Question: Based on the user's payment status situation, I would like to restrict access to some pages for that user. It should be done in the Controller method (GET request).
I am aware that URL can be intercepted by Spring security but it sounds to me. If I want to intercept URLs by Controller and then block certain pages for the user!, how can I achieve this ?
I am using Spring and Security 3.2.x version. I am attaching minimal flow for this case:
Thanks.

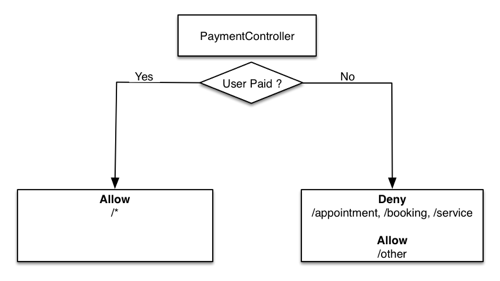
Answer: # Here is an example (Code not tested !)
### The methods you want to protect :
It can be controller methods :
'''
@PreAuthorize("@userSecurityService.hasPaid()")
@RequestMapping(value = "/appointment", method = RequestMethod.GET)
public String appointment() {
//Some code
}
'''
Or Service layer methods :
'''
@PreAuthorize("@userSecurityService.hasPaid()")
@Transactional
public String appointment() {
//Some code
}
'''
Or whatever :
'''
@PreAuthorize("@userSecurityService.hasPaid()")
public String appointment() {
//Some code
}
'''
### The @Component used for the validation :
'''
@Component("userSecurityService")
public class UserSecurityService {
// You might want inject DAOs or other components for your validations.
@Inject
private UserDao userDao
public boolean hasPaid() {
// You might want access to user info from spring context.
Authentication auth = SecurityContextHolder.getContext().getAuthentication();
// Here you might want to use injected DAOs
// in order to validate the fact that the user had paid (or whatever).
// FIXME
return true;
}
}
'''
# Update (Thanks to @Pujan Srivastava comment) :
Spring AOP must be add as a dependency and the pre-post-annotations of Spring Security must be enabled :
### Dependencies :
I personnaly use :
'''
<!-- Spring framework -->
<dependency>
<groupId>org.springframework</groupId>
<artifactId>spring-webmvc</artifactId>
<version>4.0.6.RELEASE</version>
</dependency>
<!-- Spring Security -->
<dependency>
<groupId>org.springframework.security</groupId>
<artifactId>spring-security-config</artifactId>
<version>3.2.5.RELEASE</version>
</dependency>
'''
This gives me all the basic dependencies for Spring MVC and Spring Security to be properly configured in the (and it includes Spring AOP).
So I only have to add spring-security-core dependency in the in order to protect services methods.
### Enable pre-post-annotations :
Java config example :
'''
@Configuration
@EnableWebMvcSecurity
@EnableGlobalMethodSecurity(securedEnabled = true, prePostEnabled = true)
public class WebMvcSecurityConfig extends WebSecurityConfigurerAdapter {
...
}
'''
or with xml config like @Pujan Srivastava comment :
'''
<sec:global-method-security pre-post-annotations="enabled" proxy-target-class="true"/>
'''
in the dispatcher xml file.